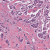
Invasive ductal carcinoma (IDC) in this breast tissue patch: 1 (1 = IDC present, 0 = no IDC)